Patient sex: M
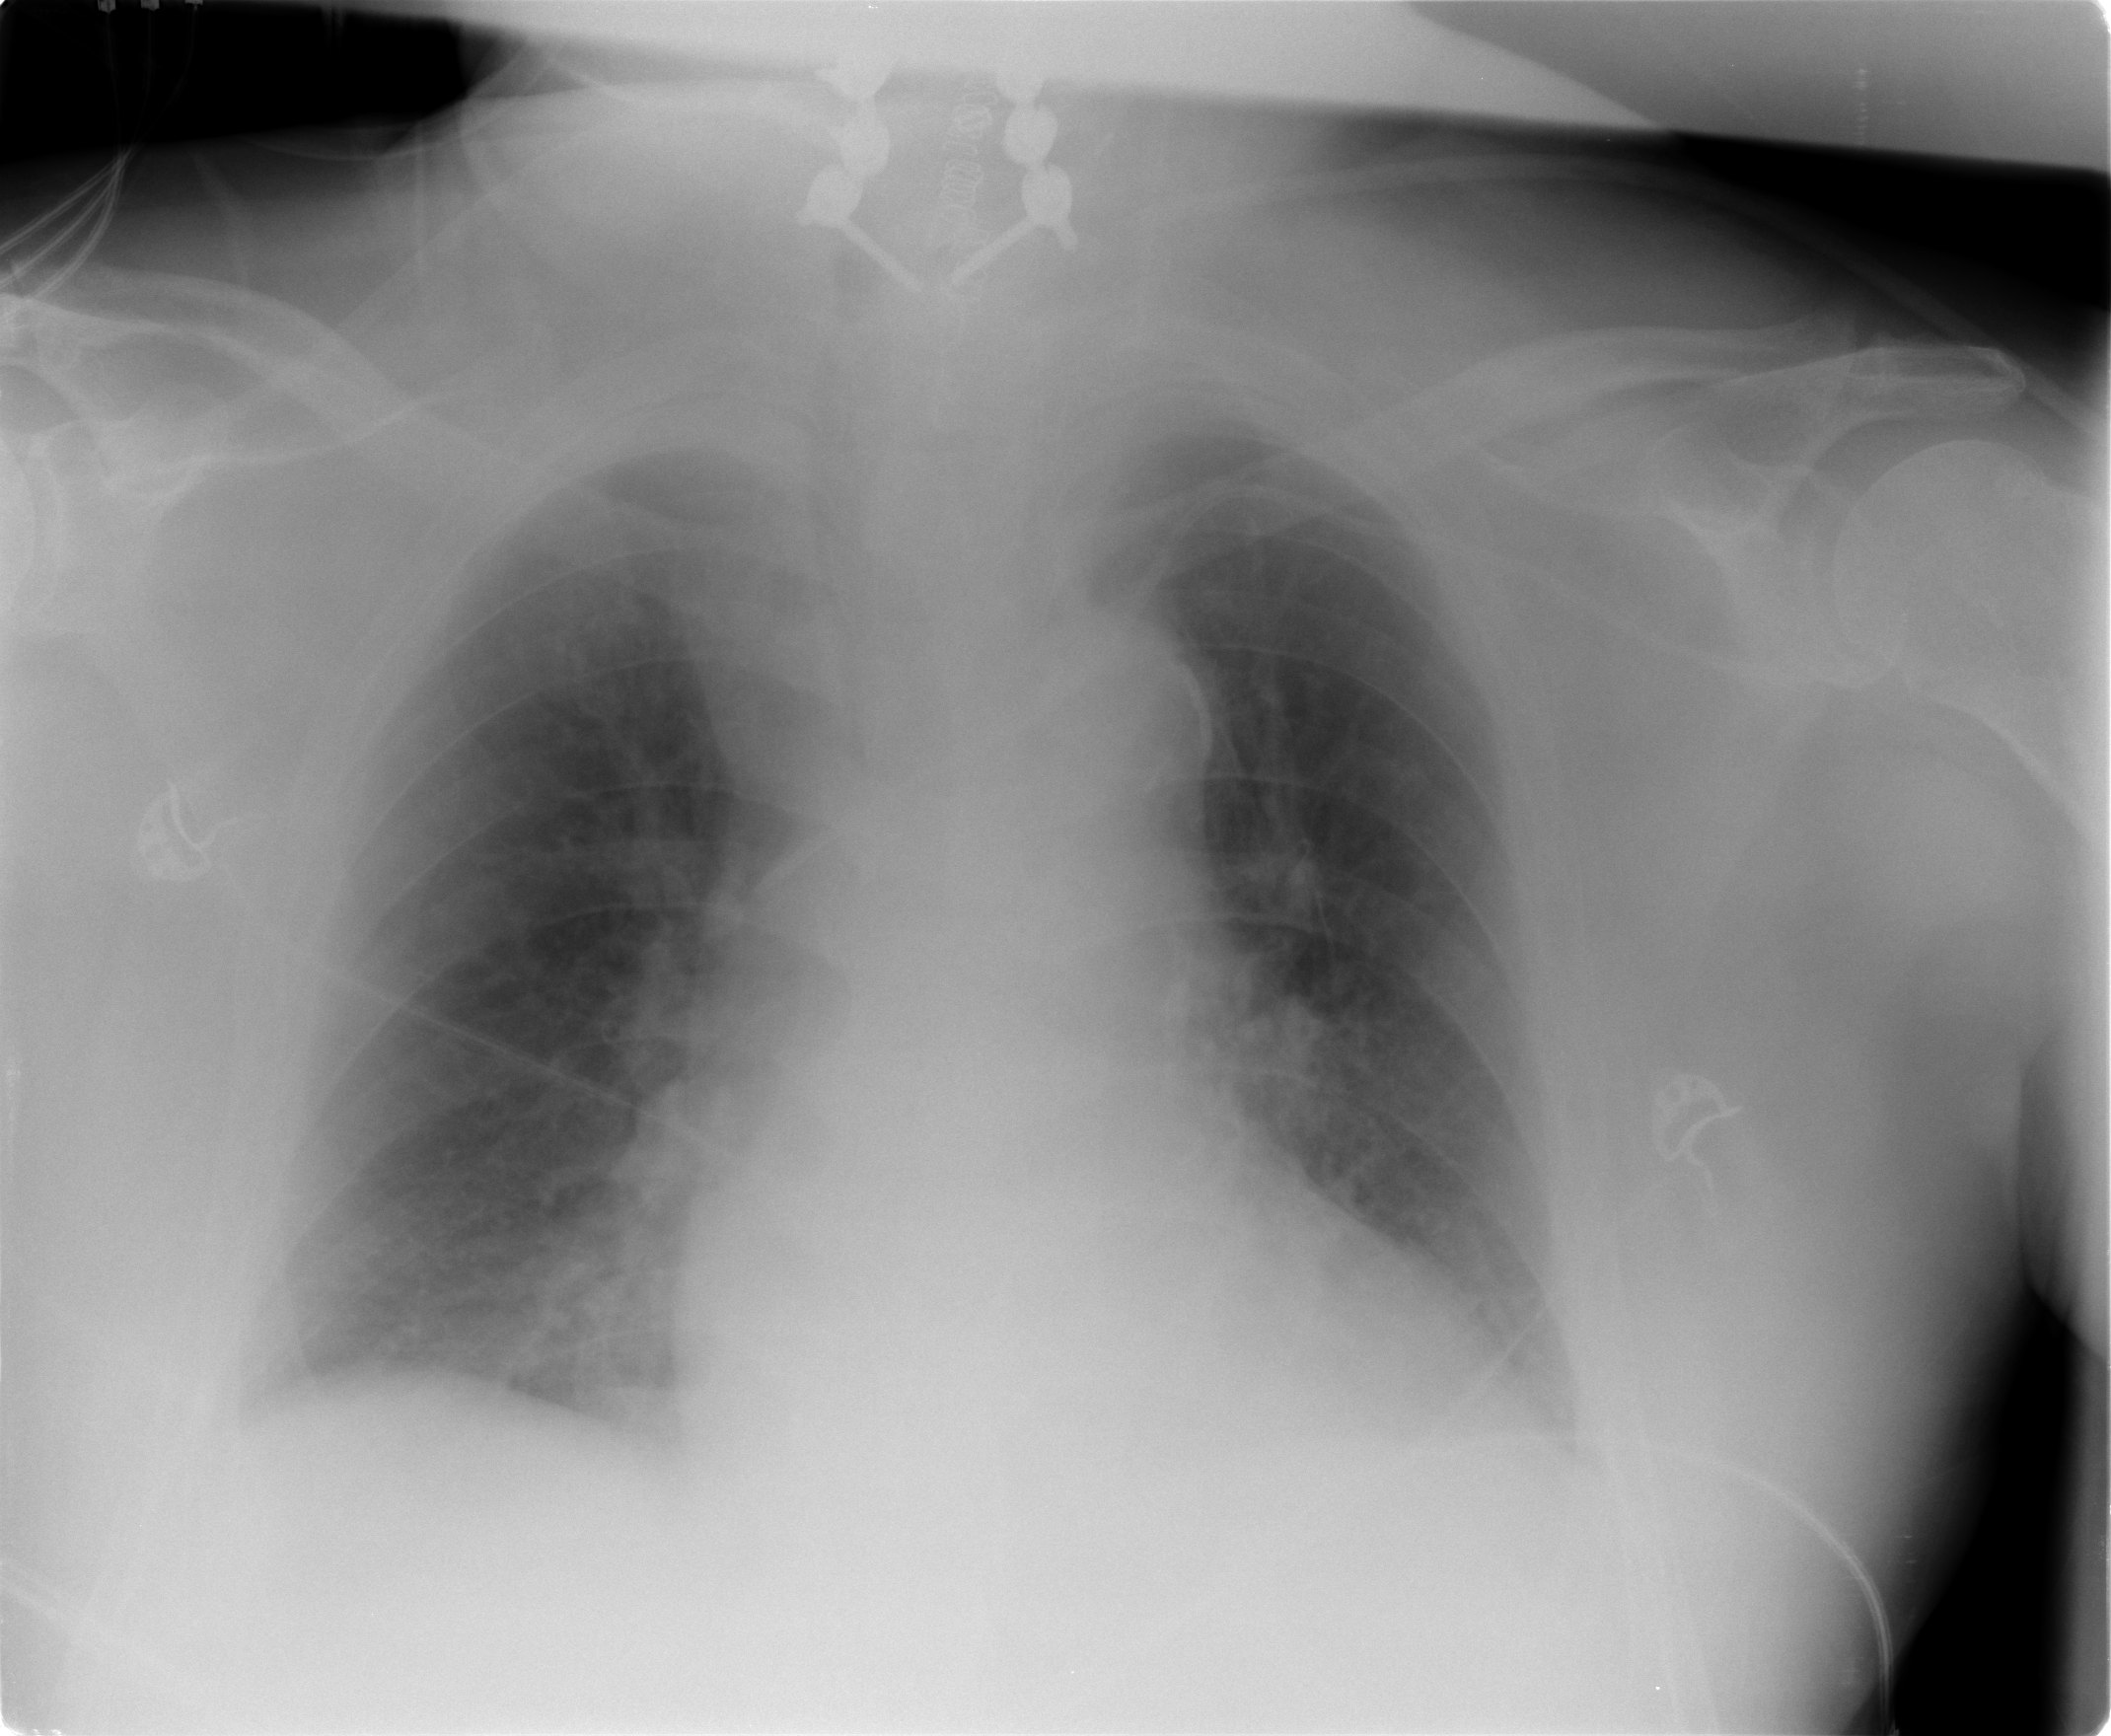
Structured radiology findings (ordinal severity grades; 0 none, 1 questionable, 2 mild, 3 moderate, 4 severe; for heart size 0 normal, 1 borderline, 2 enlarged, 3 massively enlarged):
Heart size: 1
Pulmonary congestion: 0
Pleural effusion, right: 0
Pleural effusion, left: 0
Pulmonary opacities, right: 0
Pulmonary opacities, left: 0
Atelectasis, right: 2
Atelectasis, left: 1